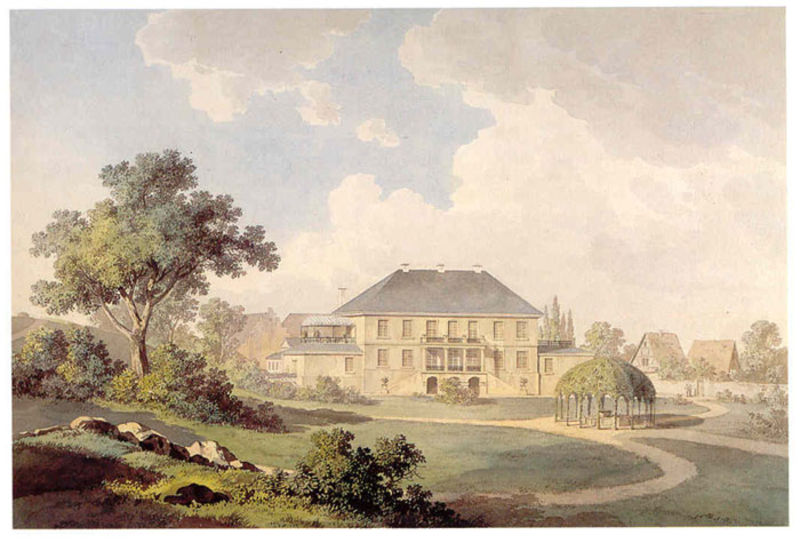
Titel: Schloss Bauschlott bei Pforzheim
Künstler: Karl Kuntz
Standort: Karlsruhe
Institution: Staatliche Kunsthalle Karlsruhe
Schlagwörter: beige, himmel, architecture, balcony, blue, palace, red, stairs, white, window, black, country, gray, green, grey, painting, wall, windows, yellow, pink, print, brown, perspective, cloud, clouds, rock, rocks, sky, stone, tree, background, building, field, hill, hills, house, landscape, nature, orange, houses, lane, roof, sun, trees, village, grass, light, peaceful, bushes, entrance, garden, path, plants, porch, road, side, villa, way, castle, color, shadow, plaster, door, scene, meadow, town, outside, baum, haus, park, busch, leaves, pastoral, trunk, doors, brick, manor, mansion, terrace, fountain, gardens, lawn, paths, watercolor, watercolour, colors, nineteenth century, pastel, english, bush, home, plains, branches, cottage, slope, wolken, beautiful, calm, pale, outdoors, lithograph, shade, colour, four, ochre, paint, chimney, chimneys, shrubs, wide, fenster, rich, tan, landschaft, stones, plain, shelter, alley, trail, umbrella, greens, faded, big, weg, mud, guache, missing, countryside, gemälde, grand, dorf, pretty, fork, wealthy, foliage, pavilion, stucco, estate, balkon, scenery, cottages, aristocrat, medow, worthy, pavillion, shrubbery, plantation, arbor, roads, limestone, yard, tress, folly, graass, chateau, strees, cultivated, property, gazebo, meadows, gravel, hedge, ight, backyard, baum\, grounds, slate, pathways, pergola, three storey, pavillon, hosue, stately home, grees, outbuildings, scenary, glouds, no people, canope, trails, neighbors, peacefull, incredible, sugoi, white clouds, climate, sloping, sweeping, summer house, black roof, archies, springhouse, kakak